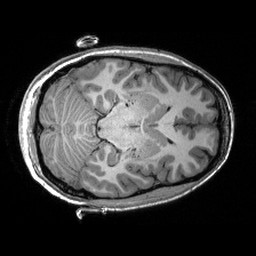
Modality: T1w
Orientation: axial
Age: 28
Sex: female
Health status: healthy
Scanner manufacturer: siemens
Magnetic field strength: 3 T
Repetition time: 2.53 s
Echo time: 0.00288 s